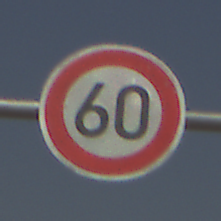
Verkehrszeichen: Geschwindigkeit60
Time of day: MorningAfternoon
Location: Outdoor (Suburban)
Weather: Clear
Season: NotSpecified
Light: Natural